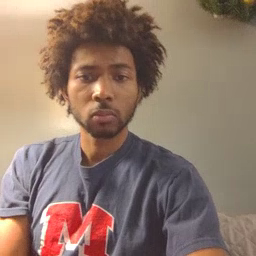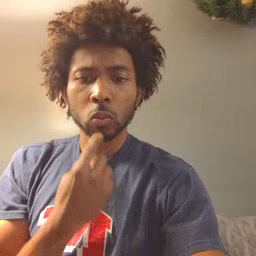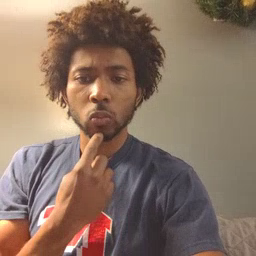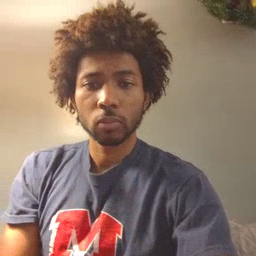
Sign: say